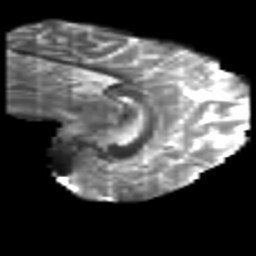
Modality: T2w
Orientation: sagittal
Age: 18
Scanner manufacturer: philips
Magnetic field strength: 3 T
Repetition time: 8.606 s
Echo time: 0.1268 s